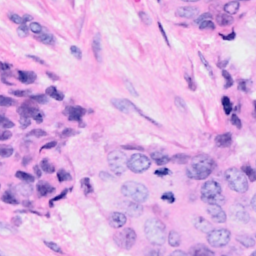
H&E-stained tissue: Breast